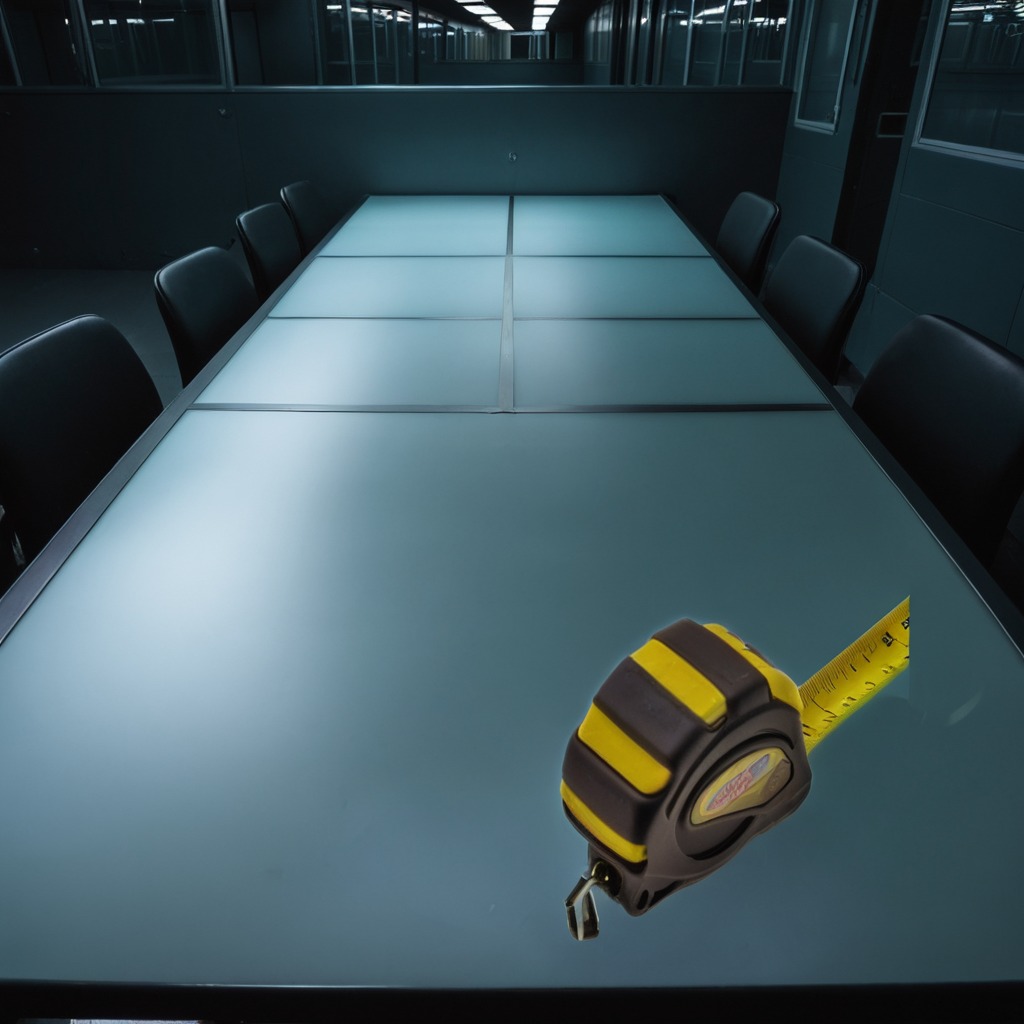
A measuring tape is lying on the table.